Question: I want to manipulate my Firefox bookmarks a bit. I've exported them to a .json file, and read them into my program. Now I'm trying to make sense of the file. I've created a bookmark that looks like this:

The random strings help me find them in the big lump of JSON. The bookmark object looks like this:
'''
{
"title":"49jy5M9NxD4xOQ13d5me",
"id":4080,
"parent":3,
"dateAdded":1384416939464000,
"lastModified":1384416982381000,
"annos":[
{
"name":"bookmarkProperties/description",
"flags":0,
"expires":4,
"value":"description"
}
],
"type":"text/x-moz-place",
"uri":"http://location/",
"keyword":"keyword1,keyword2,keyword3"
},
'''
But the tags aren't present in there...
If I run a search for the tag string, I find it in a completely different section of the file,
'''
{
"index":2,
"title":"Tags",
"id":4,
"parent":1,
"dateAdded":1359252968891000,
"lastModified":1384417276968000,
"type":"text/x-moz-place-container",
"root":"tagsFolder",
"children":[
{
"title":"mEszv3zTk1GHQYfTbsZZ",
"id":4081,
"parent":4,
"dateAdded":1384417272962000,
"lastModified":1384417272962000,
"type":"text/x-moz-place-container",
"children":[
{
"title":null,
"id":4082,
"parent":4081,
"dateAdded":1384417272962000,
"lastModified":1384417272962000,
"type":"text/x-moz-place",
"uri":"http://location/"
}
]
},
{
"index":1,
"title":"QWhcN2Bpl2BBUAtzdkif",
"id":4083,
"parent":4,
"dateAdded":1384417276968000,
"lastModified":1384417276969000,
"type":"text/x-moz-place-container",
"children":[
{
"title":null,
"id":4084,
"parent":4083,
"dateAdded":1384417276969000,
"lastModified":1384417276969000,
"type":"text/x-moz-place",
"uri":"http://location/"
}
]
}
]
},
'''
But there's no discernible link back to the bookmark. None of the IDs line up. So what's the relationship?
Is there a spec on the Firefox bookmark format? I can't find one.
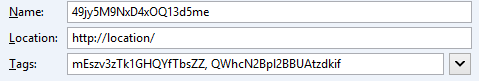
Answer: I went through the same process and finally realized that the uri is what links the tag to the bookmark. That's why even when you have a site bookmarked several times and only tag it once, the tags will show up however you visit the site.